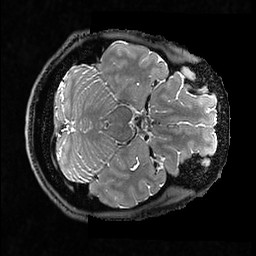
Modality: T2w
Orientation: axial
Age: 30
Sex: male
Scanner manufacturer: ge
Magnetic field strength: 3 T
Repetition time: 3.202 s
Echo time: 0.05862 s